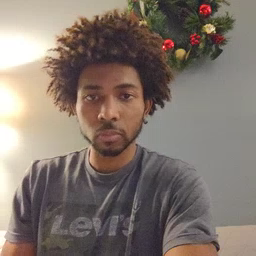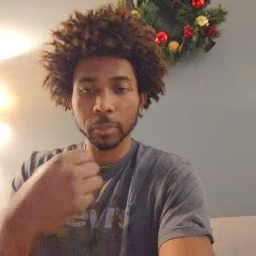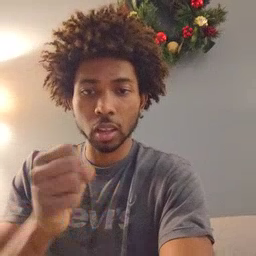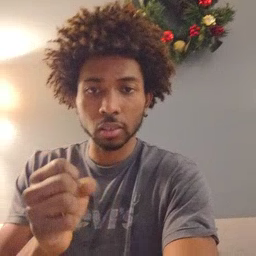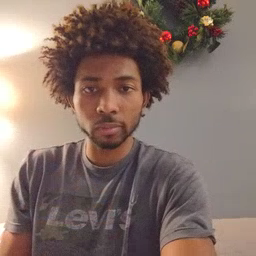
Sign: make